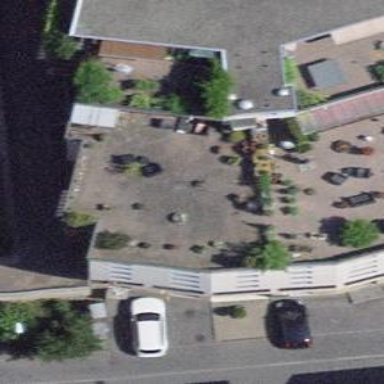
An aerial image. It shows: Hostel for tourism.